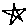
Label: star